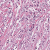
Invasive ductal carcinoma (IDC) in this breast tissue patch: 1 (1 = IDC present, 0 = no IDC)